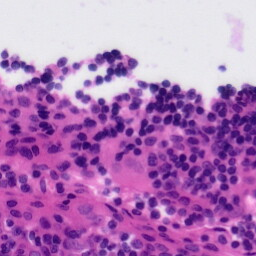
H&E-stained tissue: Tonsil